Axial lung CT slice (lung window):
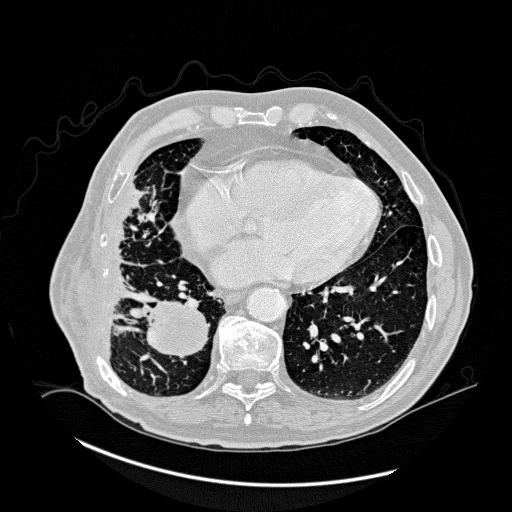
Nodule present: no